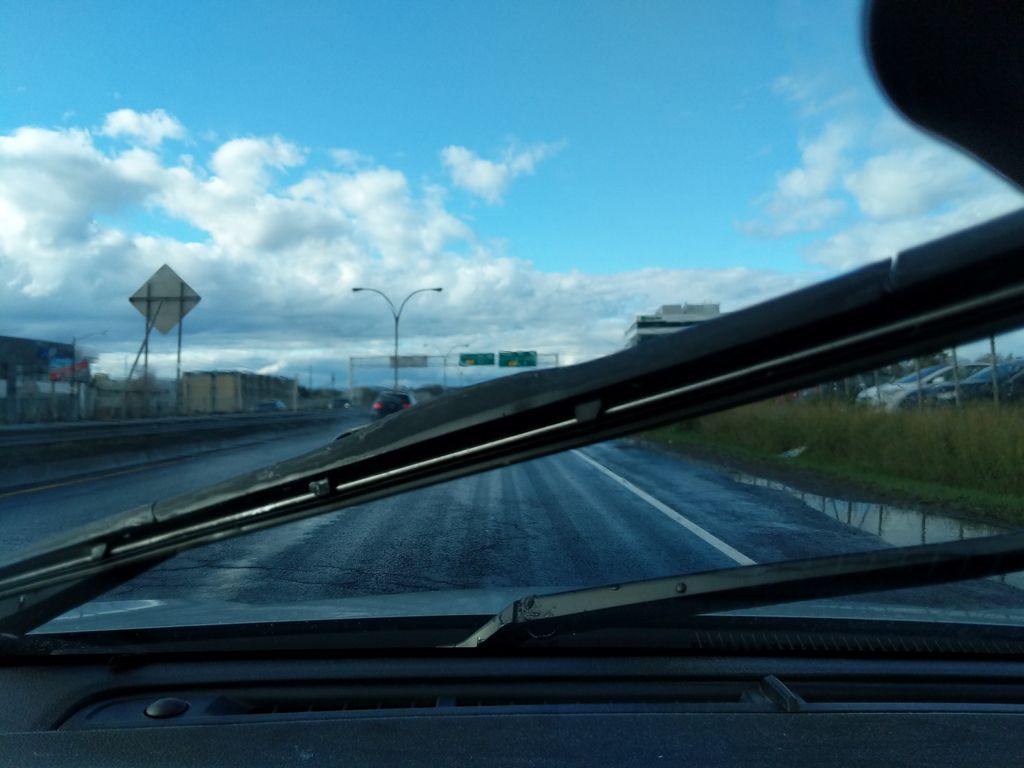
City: quebec_city